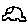
Label: car